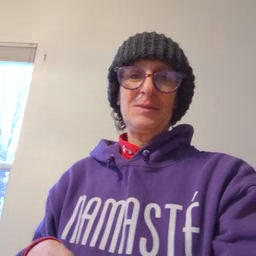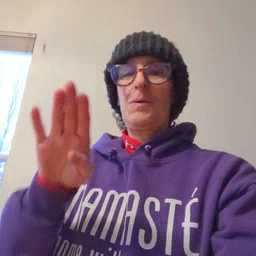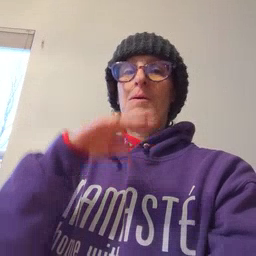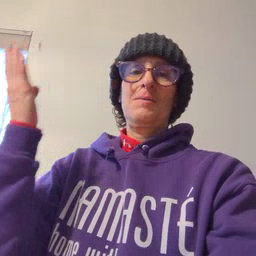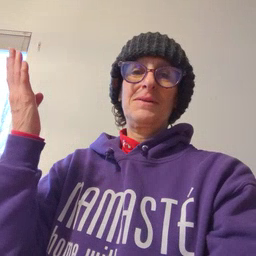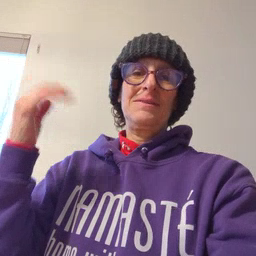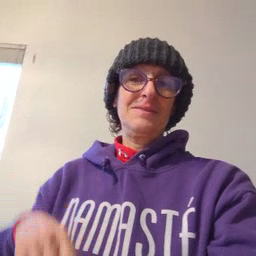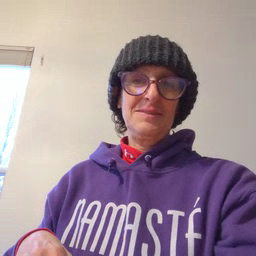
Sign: open